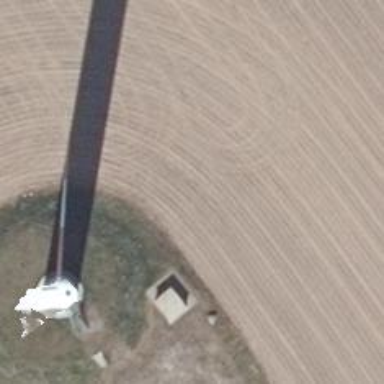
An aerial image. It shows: Wind generator powered by horizontal-axis wind turbine.